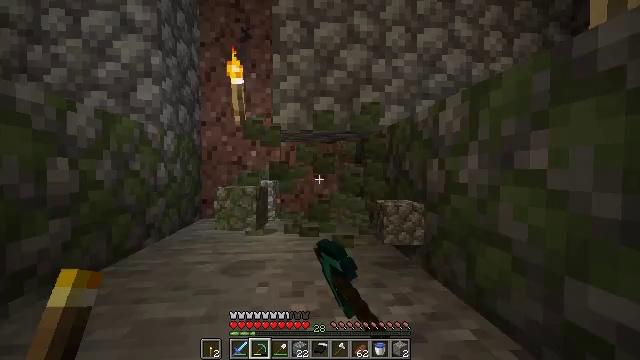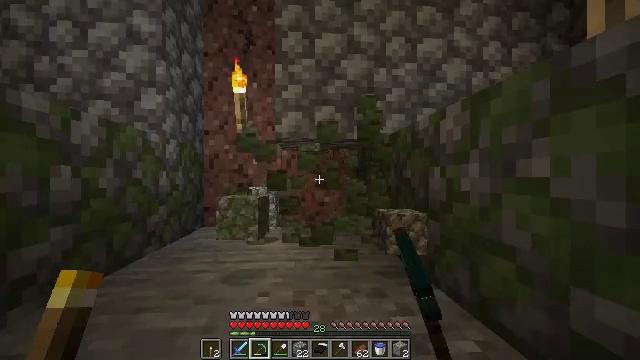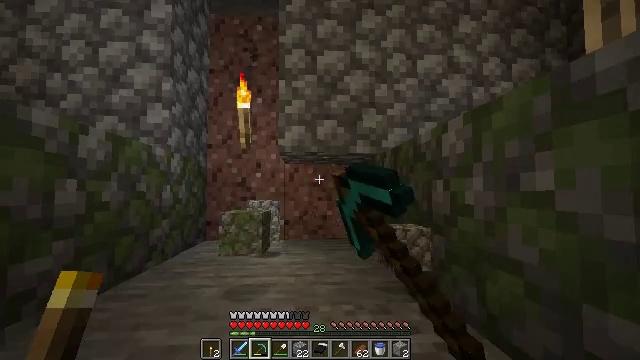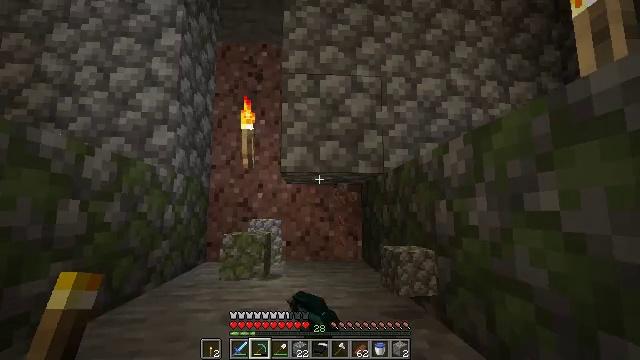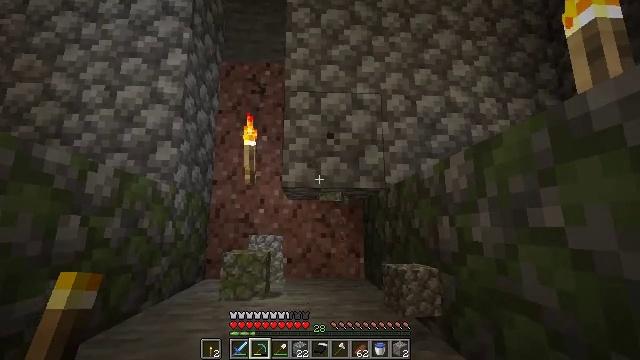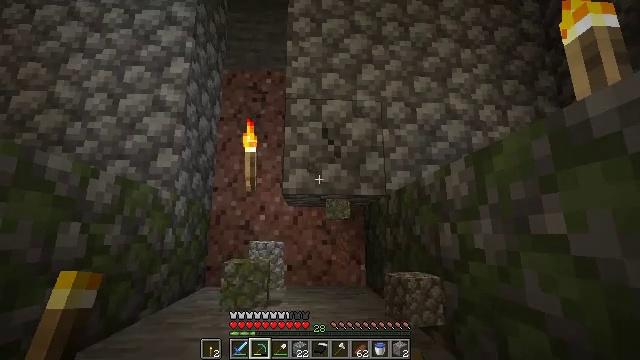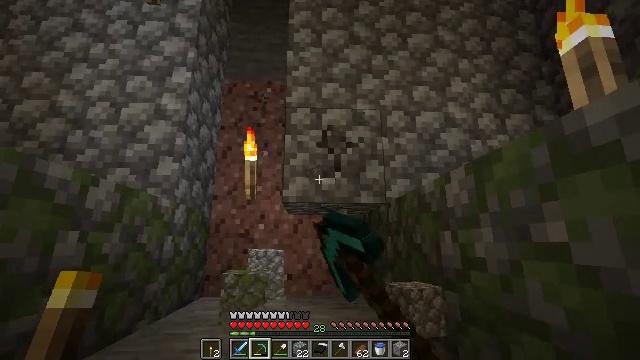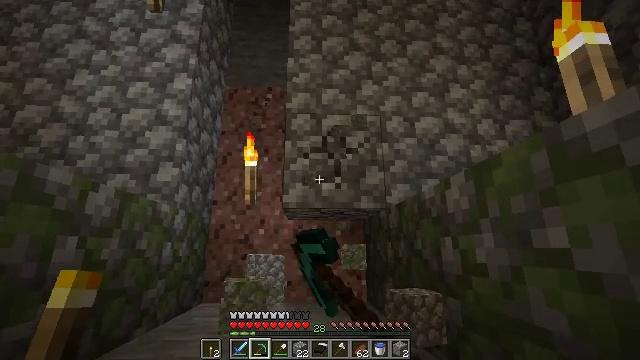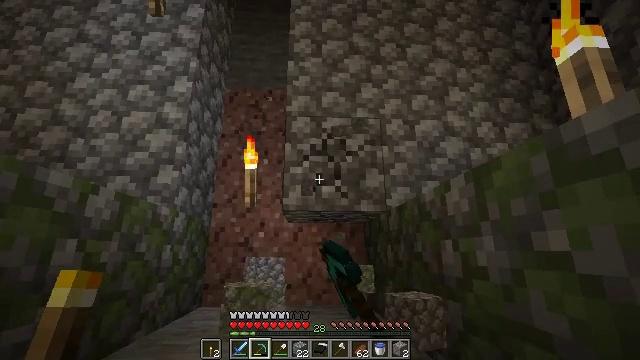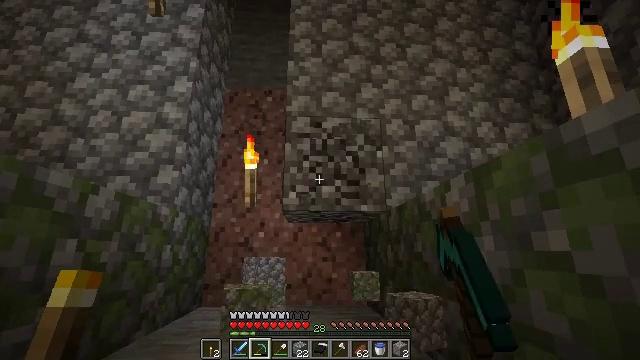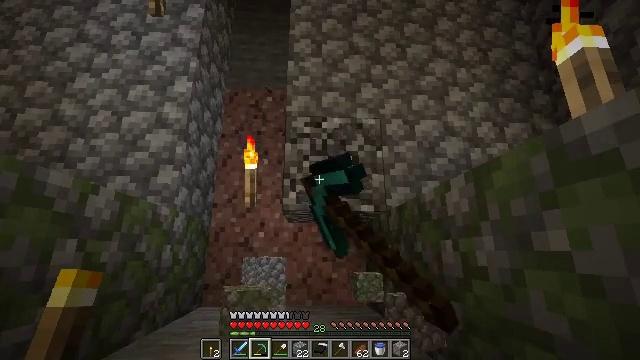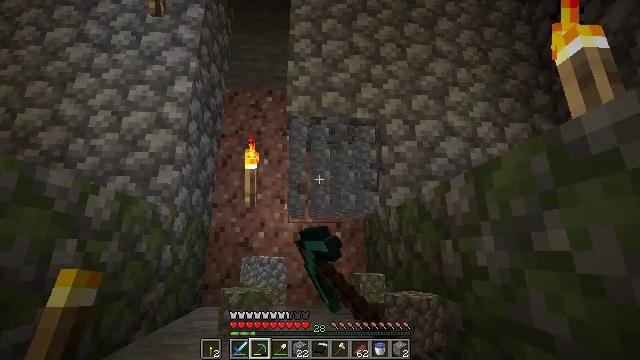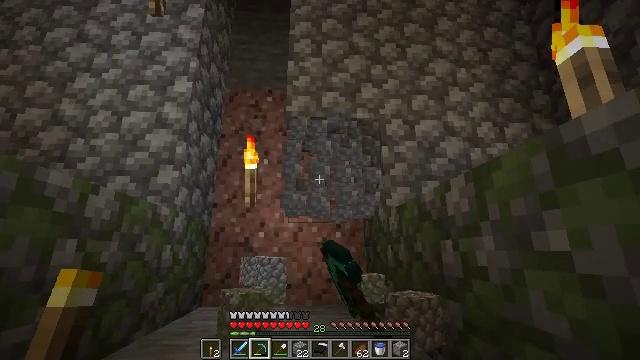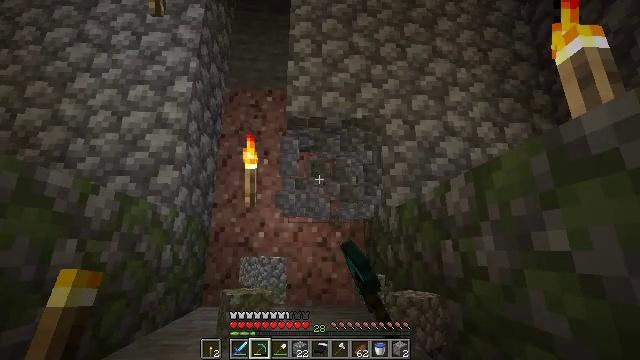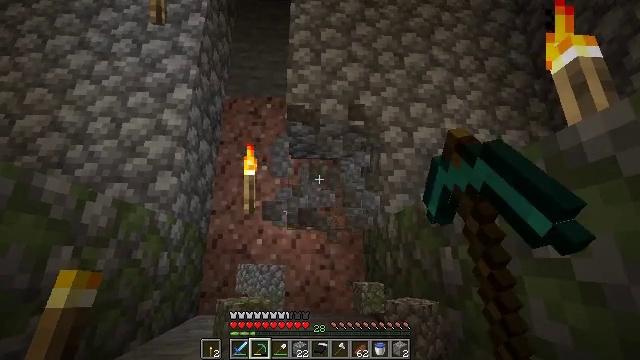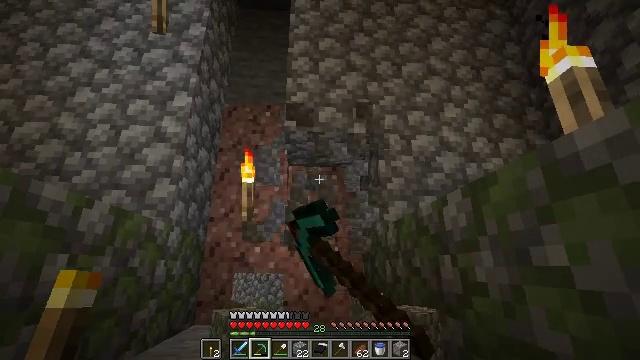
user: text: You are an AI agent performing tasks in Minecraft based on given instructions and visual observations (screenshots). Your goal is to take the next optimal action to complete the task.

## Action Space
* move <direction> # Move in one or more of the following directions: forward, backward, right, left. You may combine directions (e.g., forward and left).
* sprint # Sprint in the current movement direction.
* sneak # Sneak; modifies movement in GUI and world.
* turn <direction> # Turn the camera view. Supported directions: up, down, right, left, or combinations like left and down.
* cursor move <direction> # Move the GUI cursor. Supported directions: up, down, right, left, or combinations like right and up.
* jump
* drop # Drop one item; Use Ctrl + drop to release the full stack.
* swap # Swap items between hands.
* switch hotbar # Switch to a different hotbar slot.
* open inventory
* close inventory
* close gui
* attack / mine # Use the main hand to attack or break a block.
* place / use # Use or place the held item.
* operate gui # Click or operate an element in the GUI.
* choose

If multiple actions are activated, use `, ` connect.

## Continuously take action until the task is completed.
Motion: motion action
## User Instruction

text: Mine cobblestone to craft tools and furnaces.
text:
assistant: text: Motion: turn up, attack / mine
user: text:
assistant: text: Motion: turn up, attack / mine
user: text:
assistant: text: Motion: turn up, attack / mine
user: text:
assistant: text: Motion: turn up, attack / mine
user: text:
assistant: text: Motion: turn up, attack / mine
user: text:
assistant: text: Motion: turn up, attack / mine
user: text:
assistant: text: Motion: turn up, attack / mine
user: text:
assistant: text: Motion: attack / mine
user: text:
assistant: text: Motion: attack / mine
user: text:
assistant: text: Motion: attack / mine
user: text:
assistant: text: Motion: attack / mine
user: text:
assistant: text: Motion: attack / mine
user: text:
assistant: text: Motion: attack / mine
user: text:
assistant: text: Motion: turn up, attack / mine
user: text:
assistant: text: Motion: turn up, attack / mine
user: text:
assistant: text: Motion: turn up, attack / mine
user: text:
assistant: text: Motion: turn up, attack / mine
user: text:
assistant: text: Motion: move forward, turn up, attack / mine, jump
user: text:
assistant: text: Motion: move forward, attack / mine, jump
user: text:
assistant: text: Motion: move forward, attack / mine, jump
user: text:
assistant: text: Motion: move forward, attack / mine, jump
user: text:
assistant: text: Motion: move forward, attack / mine, jump
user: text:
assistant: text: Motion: move forward, attack / mine
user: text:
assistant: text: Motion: move forward, attack / mine
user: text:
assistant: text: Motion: move forward, attack / mine
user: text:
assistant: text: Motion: move forward, attack / mine
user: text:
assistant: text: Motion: attack / mine
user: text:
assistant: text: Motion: attack / mine
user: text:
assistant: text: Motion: attack / mine
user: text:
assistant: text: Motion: attack / mine